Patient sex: M
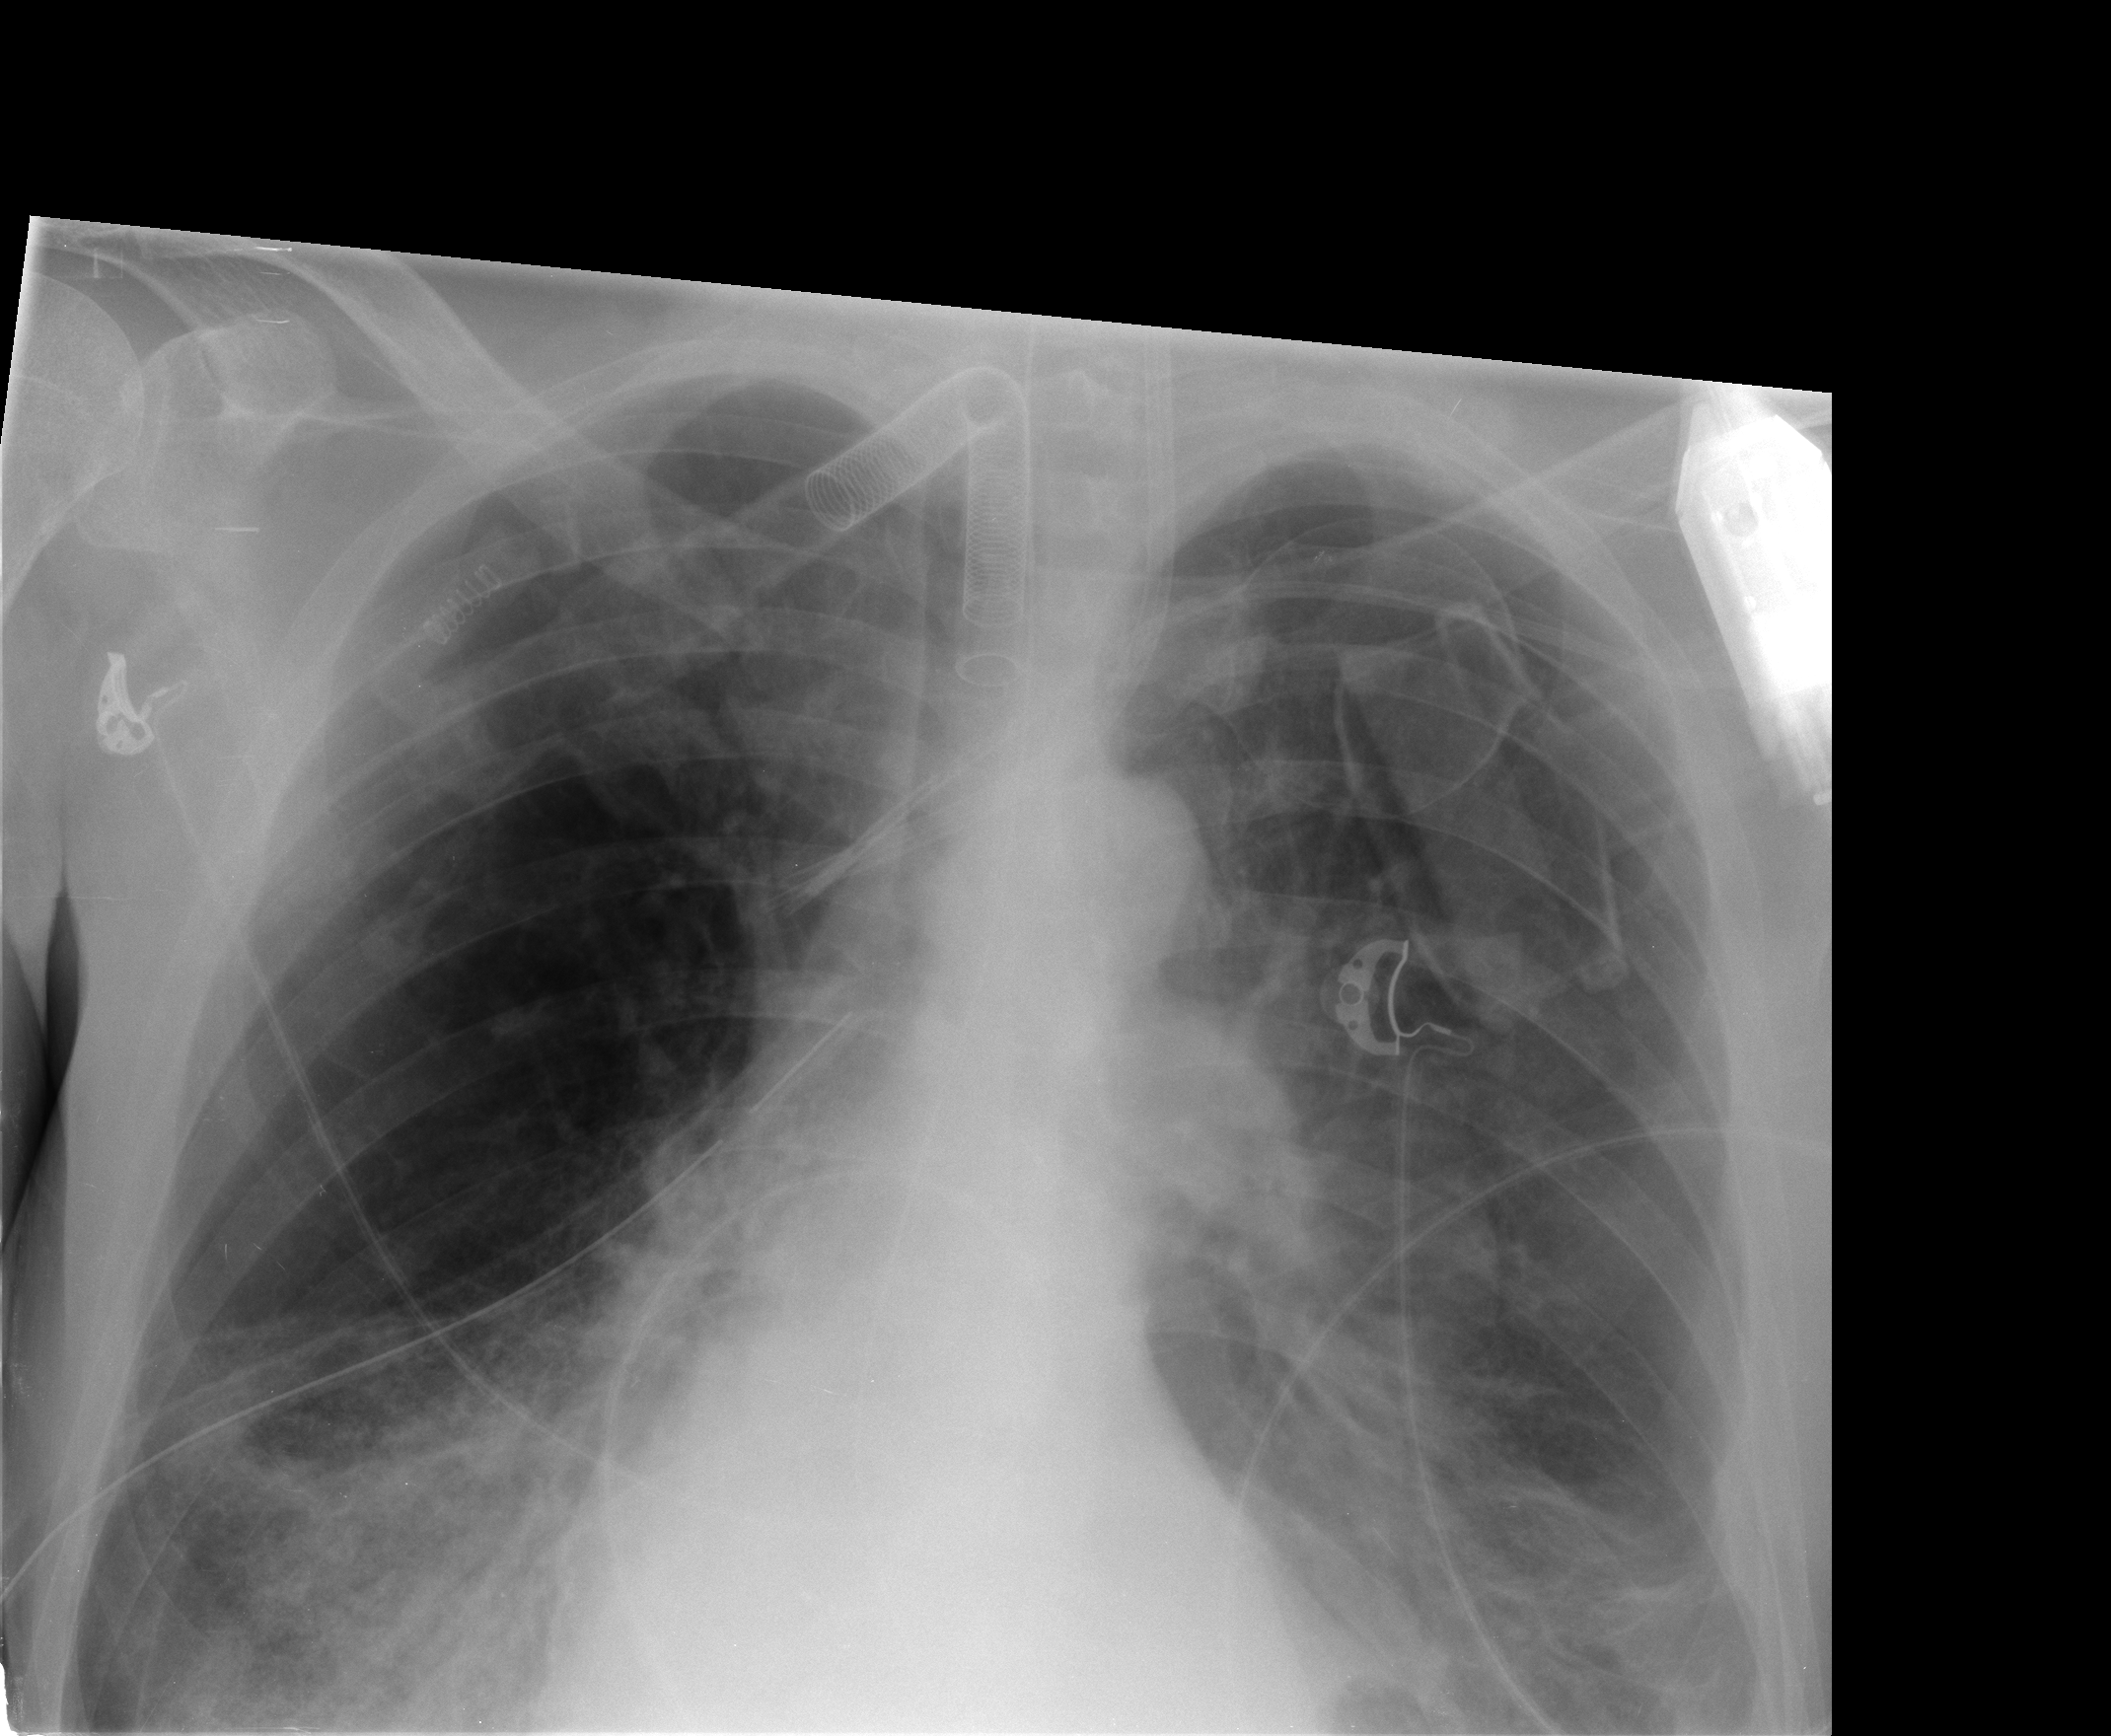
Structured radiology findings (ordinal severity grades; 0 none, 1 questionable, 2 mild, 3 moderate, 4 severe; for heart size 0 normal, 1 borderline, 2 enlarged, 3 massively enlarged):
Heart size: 0
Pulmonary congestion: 2
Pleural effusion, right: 0
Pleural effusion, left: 0
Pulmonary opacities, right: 3
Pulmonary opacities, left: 1
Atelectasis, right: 2
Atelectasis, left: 2